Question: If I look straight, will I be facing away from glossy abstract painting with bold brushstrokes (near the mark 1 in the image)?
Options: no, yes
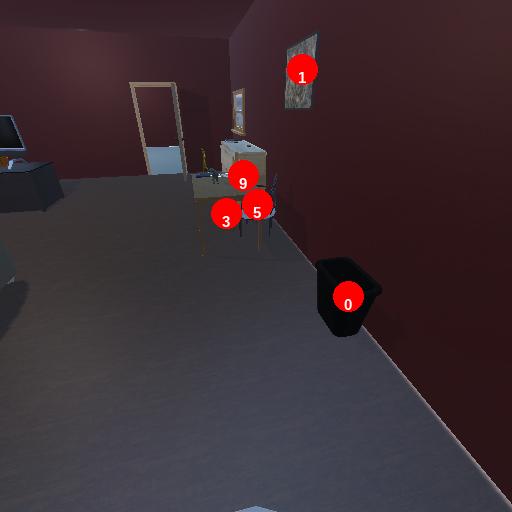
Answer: no